Field crop: maize
Growth stage: 1
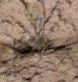
Species: salsola